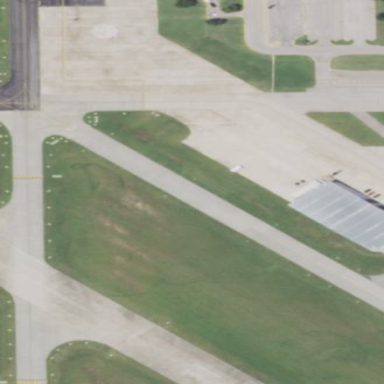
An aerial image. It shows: Concrete apron at the airport.